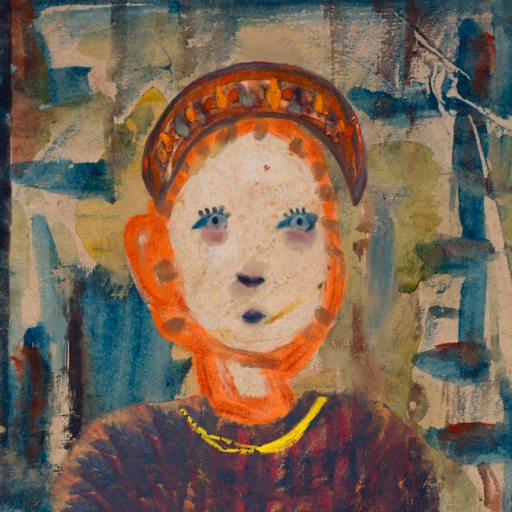
Background: Orphan, Head And Neck Front: Rupkatha, Face Front: Hill_Girl, Bust: In_The_Sun, Hair Front: Blank, Head Accessory: Hypocrite, Second Necklace: Blank, Necklace: Irani_1, Baby: Blank